Question: Displaying data in a JTable. One column serves as a field Checkbox. The problem is that instead of the icon appears in the display ChceckBox true / false. How do I fix this?
Add data:
'''
private DefaultTableModel headermodel = new DefaultTableModel();
private JScrollPane scrollHeader = new JScrollPane();
private JTable headerTable = new JTable();
public void loadHead(){
header = model.getHead();
int ids=0;
int id=1;
for(String head: header) {
headermodel.addRow(new Object[]{id,head});
headerMap.put(ids,head);
id++;
ids++;
count++;
}
header.clear();
}
'''
and display data in JTable:
'''
headerTable = new JTable(headermodel);
headermodel.addColumn("Lp.");
headermodel.addColumn("Column Name");
headermodel.addColumn("Constraint");
headermodel.addColumn("Sum");
scrollHeader = new JScrollPane(headerTable);
TableColumnModel tcm = headerTable.getColumnModel();
tcm.getColumn(2).setCellEditor(new DefaultCellEditor(new JCheckBox()));
tcm.getColumn(3).setCellEditor(new DefaultCellEditor(new JCheckBox()));
tcm.getColumn(3).setCellRenderer(headerTable.getDefaultRenderer(boolean.class));
add(scrollHeader);
'''

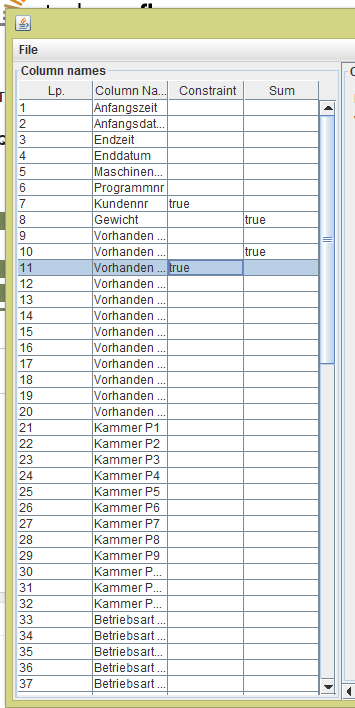
Answer: The model's 'getColumnClass(int columnIndex)' method should return 'Boolean.class' for the appropriate column index so that the renderer knows to render a check box for that column. For example,...
'''
DefaultTableModel headermodel = new DefaultTableModel(){
@Override
public Class<?> getColumnClass(int columnNumber) {
if (columnNumber == 2 || columnNumber == 3) {
return Boolean.class;
} else {
return super.getColumnClass(columnNumber);
}
}
}
'''
You shouldn't have to set the cell renderer for these columns for this since the default cell renderer will handle 'Boolean.class' appropriately.